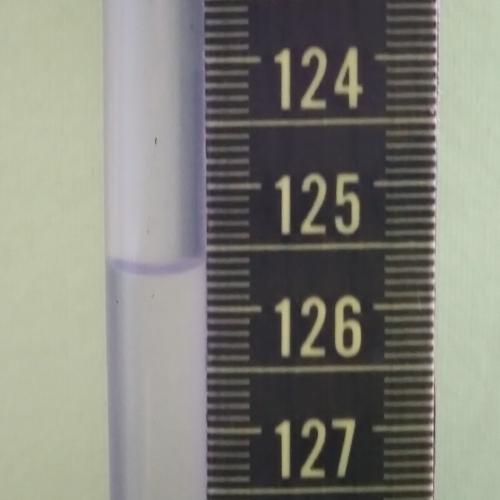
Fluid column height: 125.7 cm